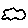
Label: cloud